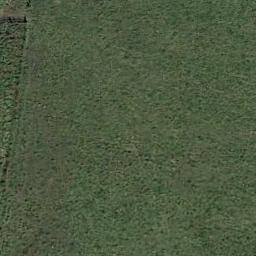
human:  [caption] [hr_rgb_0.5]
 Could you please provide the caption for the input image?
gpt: This meadow has evenly distributed dense grasses .

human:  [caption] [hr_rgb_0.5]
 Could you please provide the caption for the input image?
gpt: The entire image is dominated by grass .

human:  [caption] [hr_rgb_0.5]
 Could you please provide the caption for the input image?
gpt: The meadow is dense but uneven .

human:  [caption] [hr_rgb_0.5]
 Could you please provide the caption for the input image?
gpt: A large lush green meadow covered with green grass .

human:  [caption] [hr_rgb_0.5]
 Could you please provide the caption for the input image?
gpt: A dense meadow with many green grass .